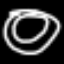
Label: donut